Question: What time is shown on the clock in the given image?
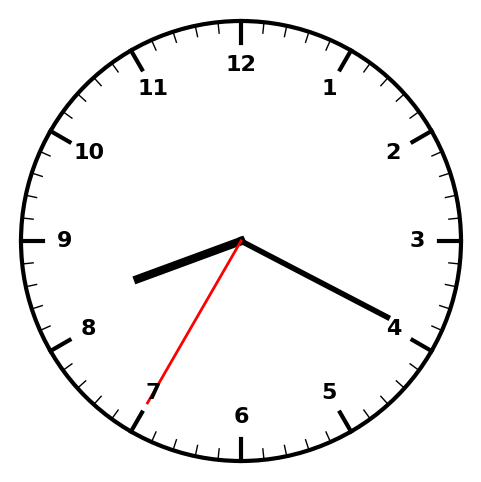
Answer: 08:19:35